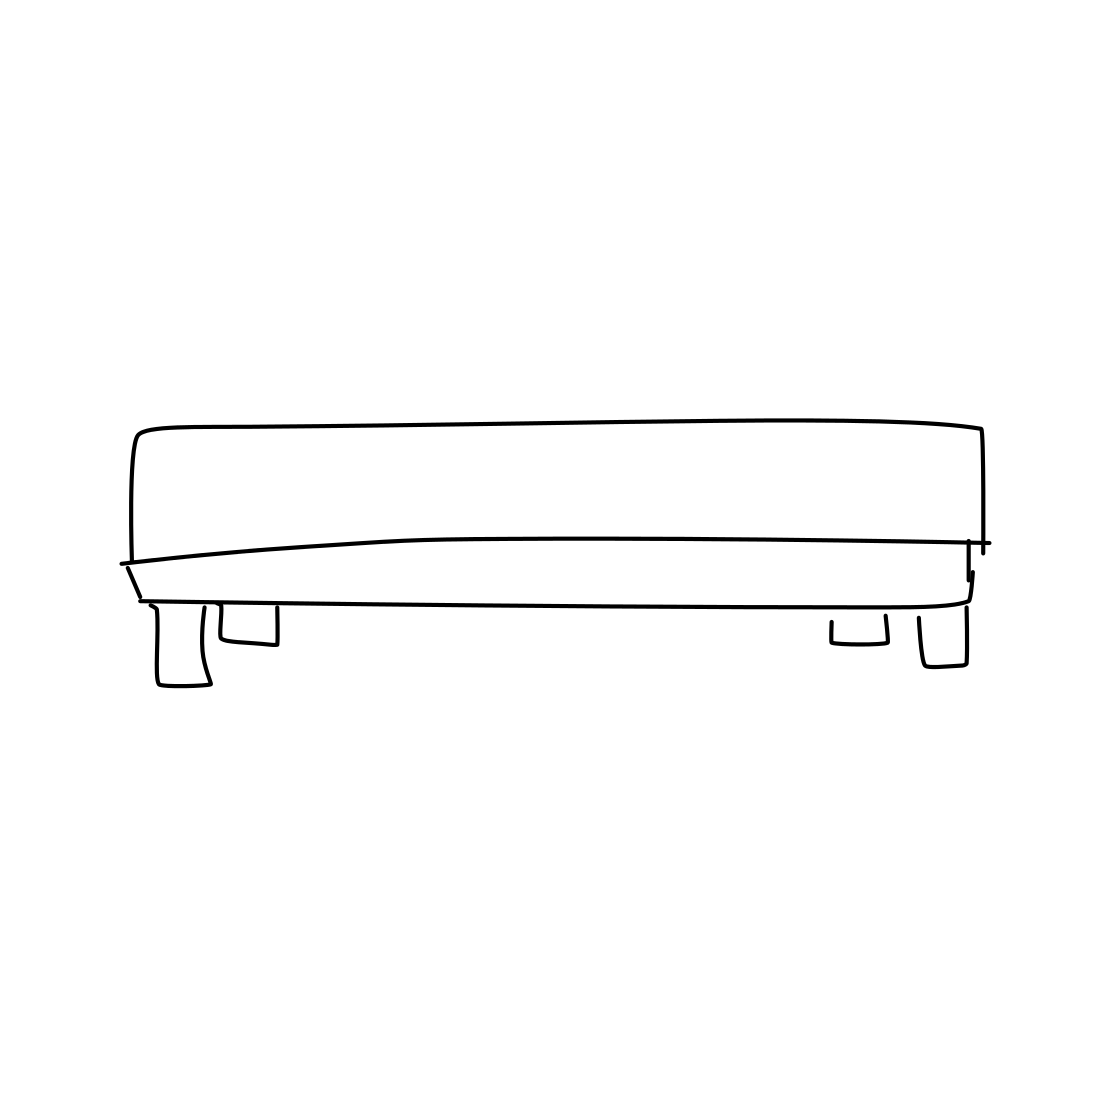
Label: bench